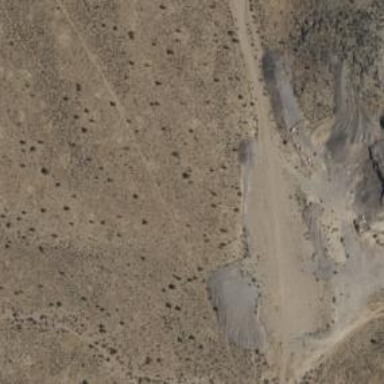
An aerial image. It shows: Quarry with gravel as the main resource.